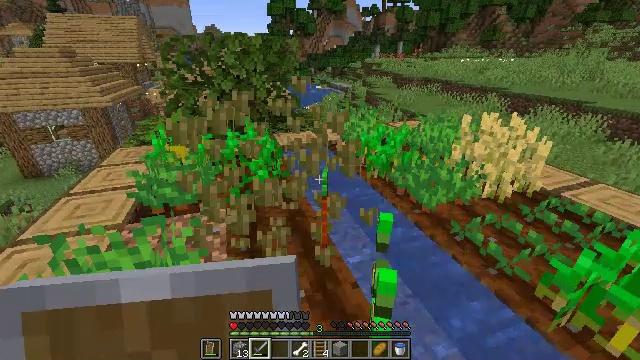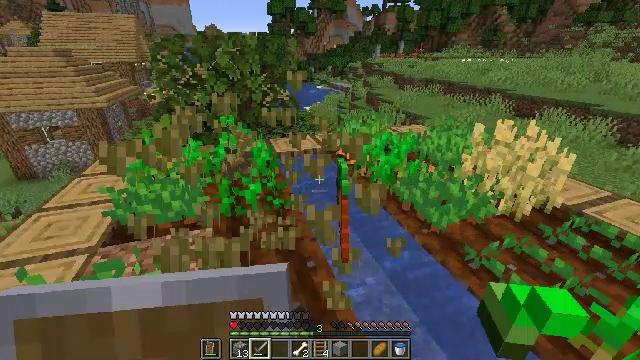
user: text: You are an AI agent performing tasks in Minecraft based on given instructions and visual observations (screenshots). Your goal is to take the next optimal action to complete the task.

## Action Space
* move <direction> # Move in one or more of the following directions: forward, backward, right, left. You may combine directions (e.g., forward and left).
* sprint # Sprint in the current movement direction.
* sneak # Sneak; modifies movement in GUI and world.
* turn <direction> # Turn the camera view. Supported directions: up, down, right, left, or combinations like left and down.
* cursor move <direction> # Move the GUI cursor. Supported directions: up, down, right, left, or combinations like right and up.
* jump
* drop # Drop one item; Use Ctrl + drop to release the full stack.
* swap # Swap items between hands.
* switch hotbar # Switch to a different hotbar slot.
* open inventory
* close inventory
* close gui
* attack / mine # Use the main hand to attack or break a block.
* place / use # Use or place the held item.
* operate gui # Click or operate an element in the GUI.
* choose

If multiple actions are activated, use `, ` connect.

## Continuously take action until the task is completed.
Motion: motion action
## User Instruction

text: Destroy the wheat to collect it.
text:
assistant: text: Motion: move forward, attack / mine
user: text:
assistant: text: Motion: attack / mine